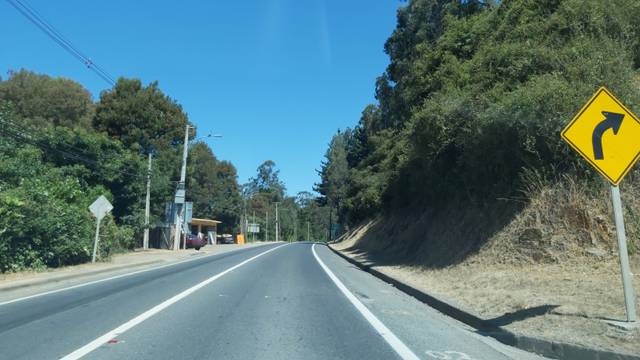
Region: Chile
Coordinates: -36.845, -73.075